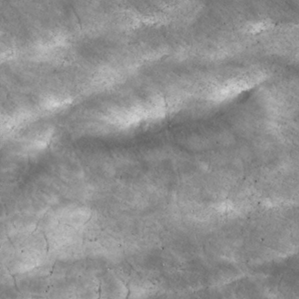
Label: non_frost